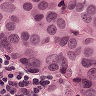
Metastatic tissue present: yes